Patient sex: M
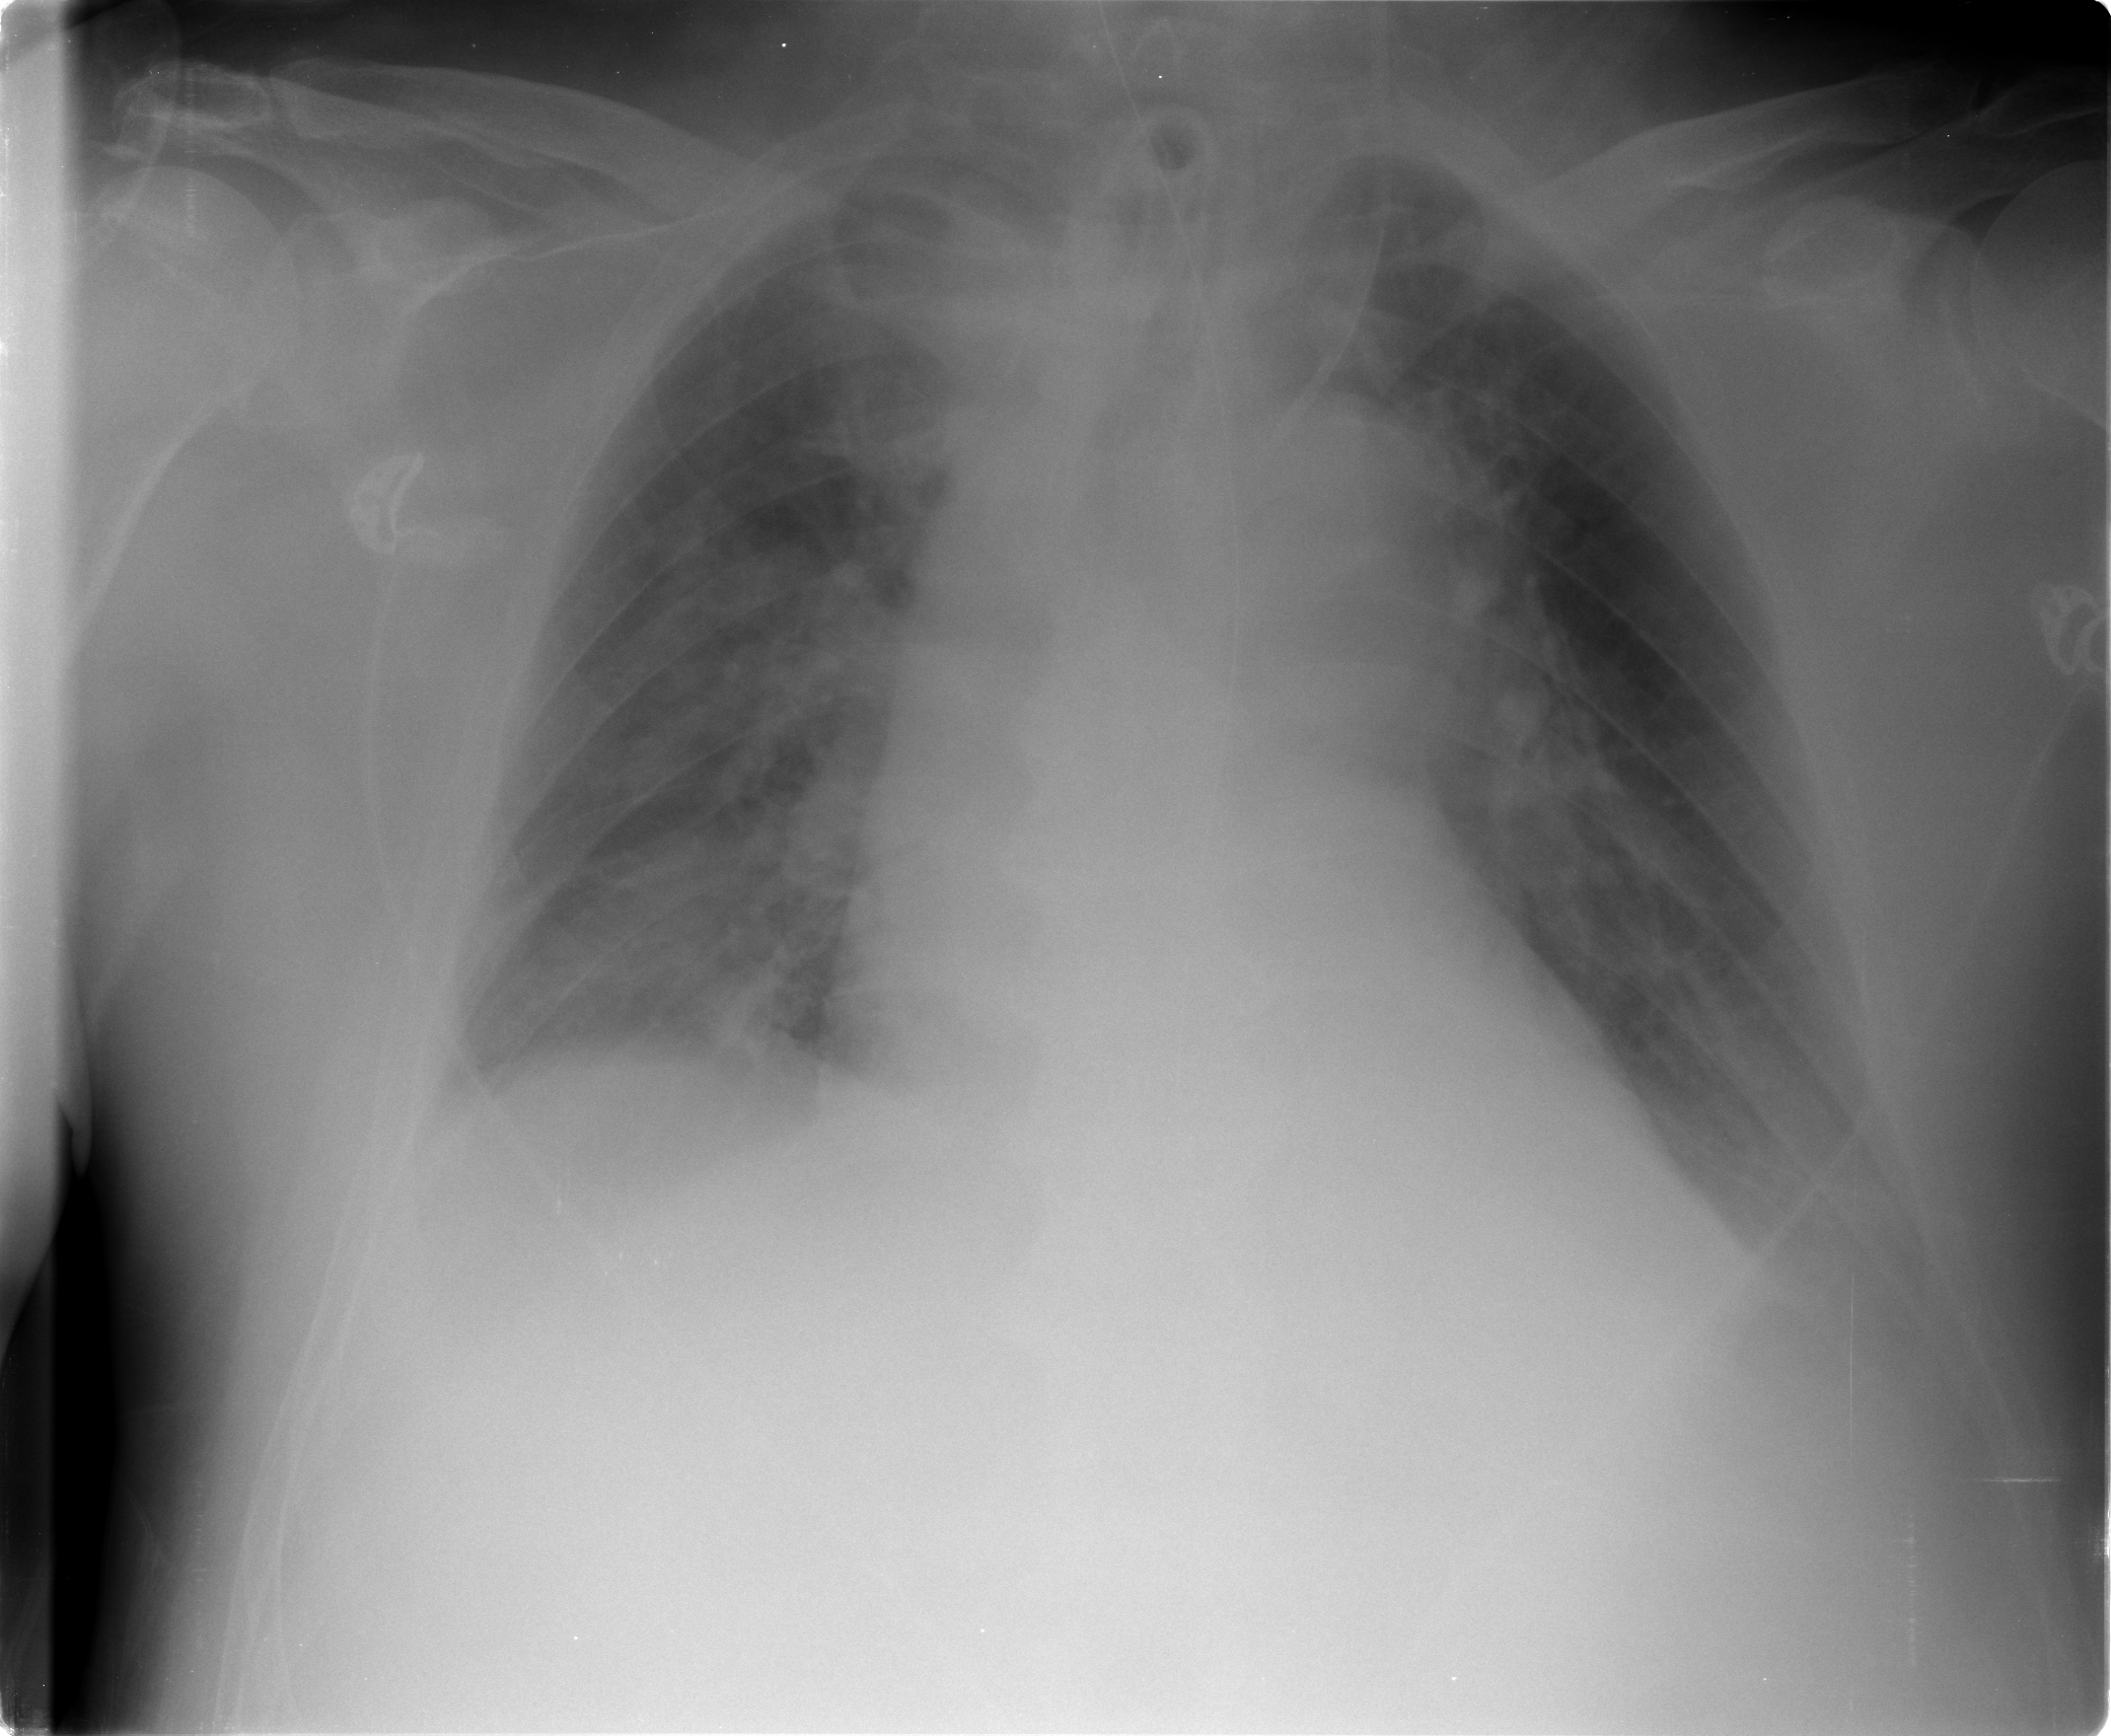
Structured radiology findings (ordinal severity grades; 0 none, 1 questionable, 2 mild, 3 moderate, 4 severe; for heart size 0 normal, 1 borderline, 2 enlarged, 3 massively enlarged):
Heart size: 2
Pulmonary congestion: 3
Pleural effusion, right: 2
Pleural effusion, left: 2
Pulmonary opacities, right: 3
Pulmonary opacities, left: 2
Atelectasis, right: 2
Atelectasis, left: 2